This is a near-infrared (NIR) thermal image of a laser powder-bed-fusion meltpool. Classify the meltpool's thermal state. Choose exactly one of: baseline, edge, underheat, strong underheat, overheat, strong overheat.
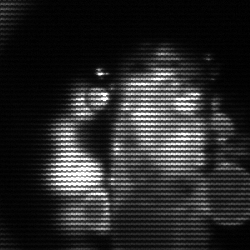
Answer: strong underheat